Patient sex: M
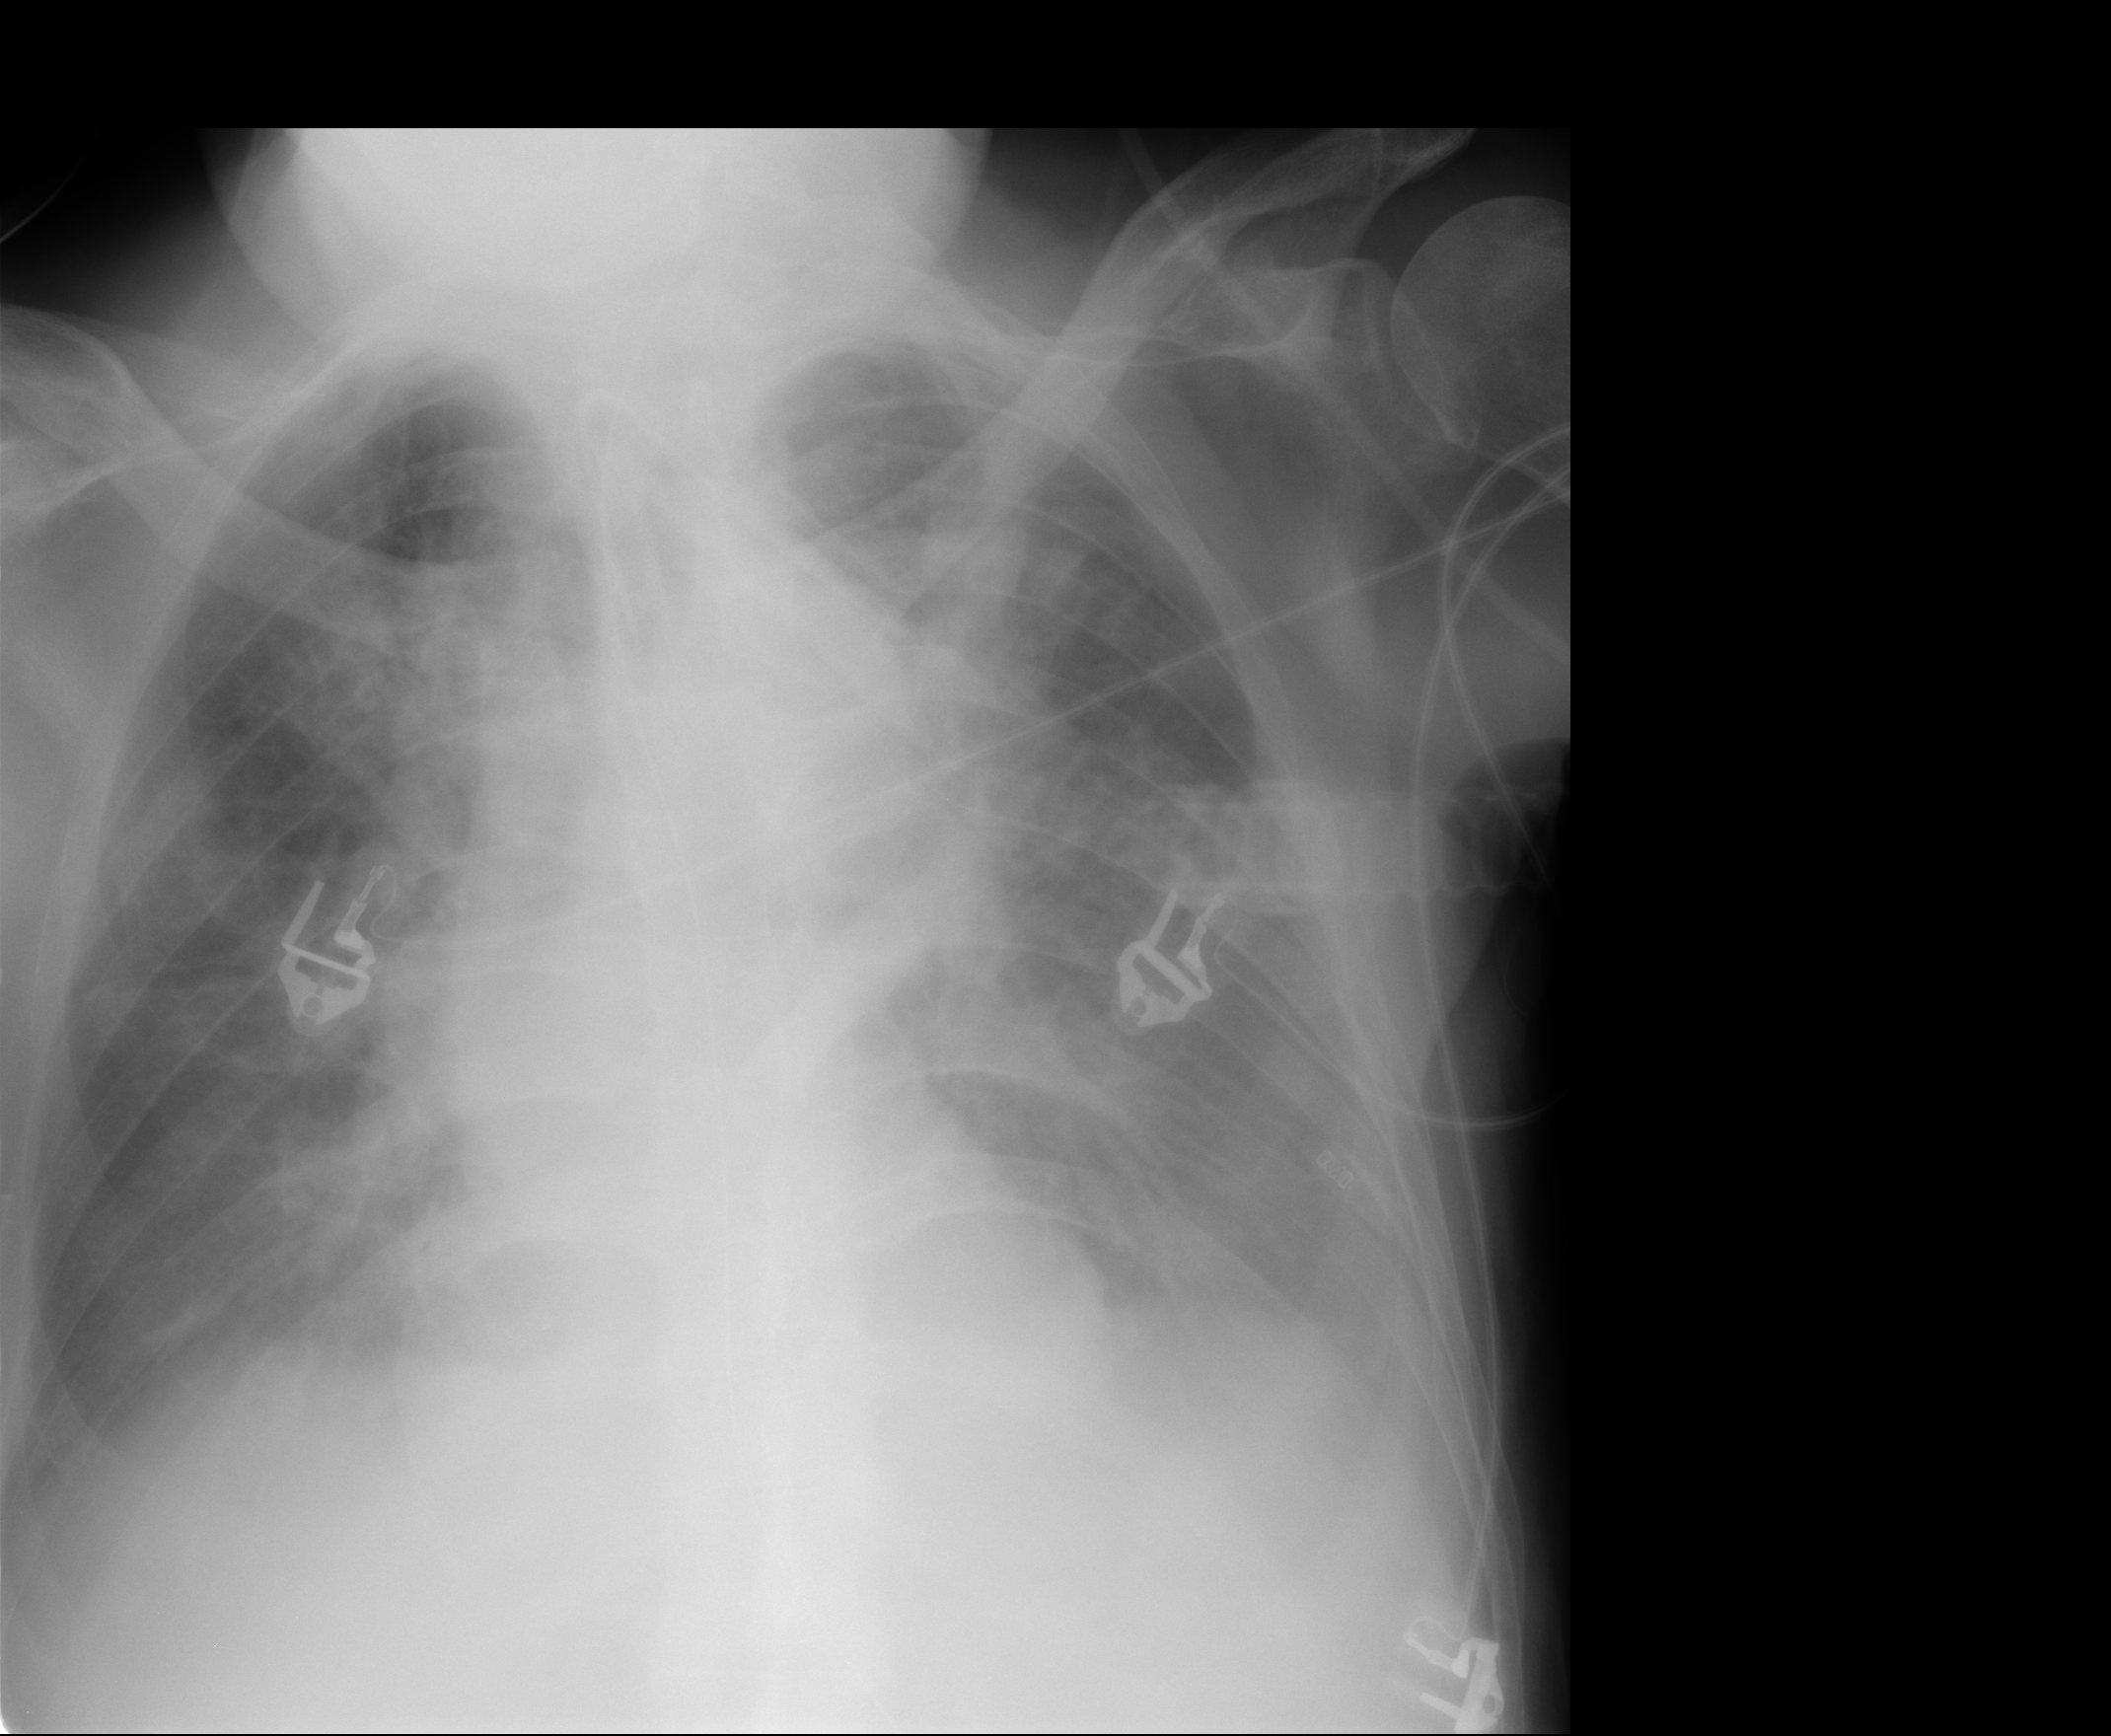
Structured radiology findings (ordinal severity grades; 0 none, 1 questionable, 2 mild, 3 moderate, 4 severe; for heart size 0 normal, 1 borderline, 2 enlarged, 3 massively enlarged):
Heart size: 0
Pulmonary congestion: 0
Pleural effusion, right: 2
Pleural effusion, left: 2
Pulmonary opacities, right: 2
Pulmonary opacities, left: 3
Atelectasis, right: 2
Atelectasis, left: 2